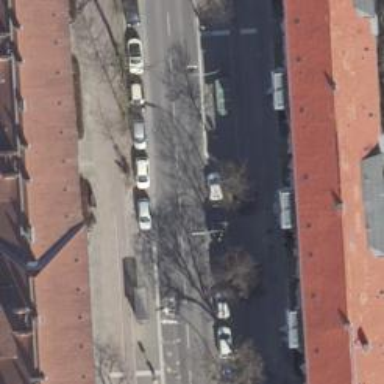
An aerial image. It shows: Tertiary road with asphalt surface. There are separate sidewalks and cycleway. The parking lanes on both sides are parallel to the road.